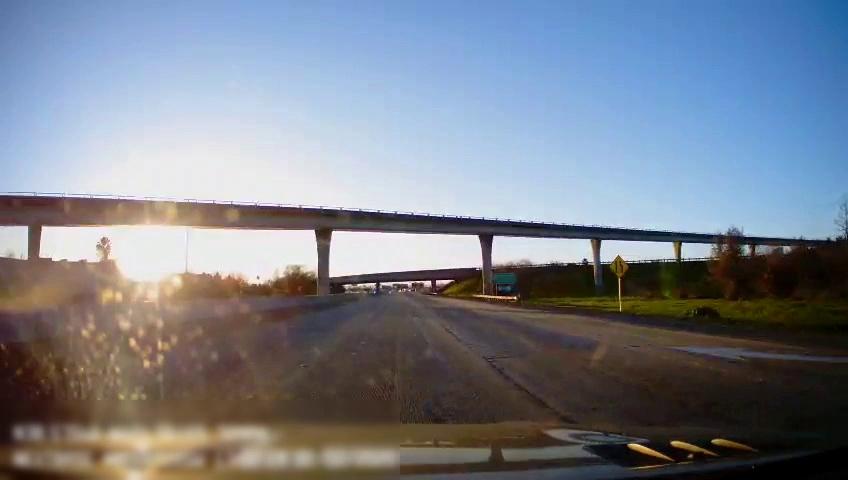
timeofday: Day
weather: Sunny
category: Drivable Space
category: Lanes | Alternate Lane
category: Lanes | Current Lane
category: Lanes | Current Lane
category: Lanes | Alternate Lane
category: Lanes | Alternate Lane
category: Traffic | Signs
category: Traffic | Signs